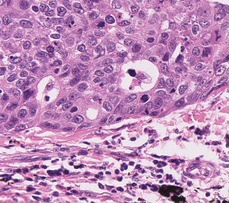
Tumor epithelial tissue: yes
Tumor-associated stroma tissue: yes
Normal tissue: no